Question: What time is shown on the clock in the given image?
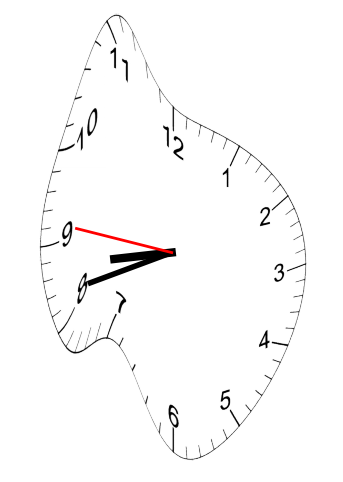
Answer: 08:41:46